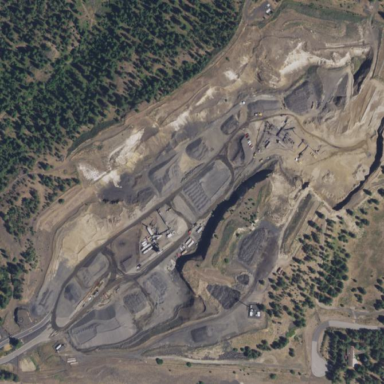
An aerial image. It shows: Quarry area.